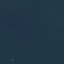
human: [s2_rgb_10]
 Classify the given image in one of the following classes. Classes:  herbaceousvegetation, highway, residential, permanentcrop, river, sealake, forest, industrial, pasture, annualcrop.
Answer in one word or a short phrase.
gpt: SeaLake